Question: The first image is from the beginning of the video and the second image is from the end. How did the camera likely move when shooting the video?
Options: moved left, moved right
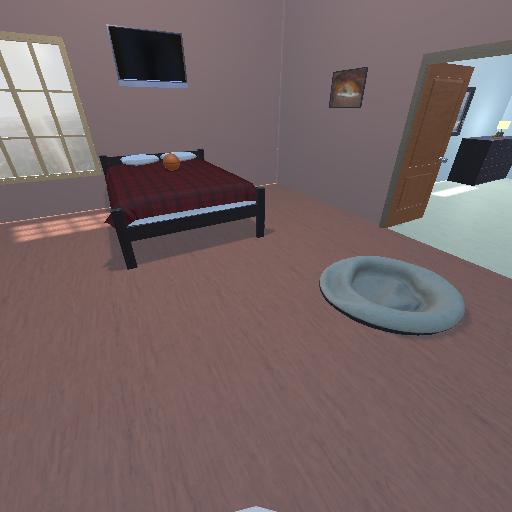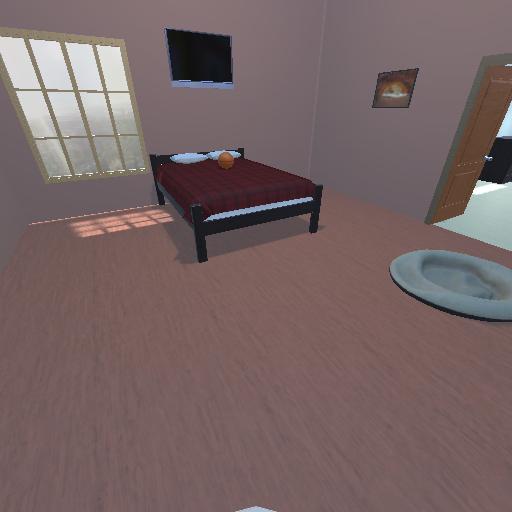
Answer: moved left